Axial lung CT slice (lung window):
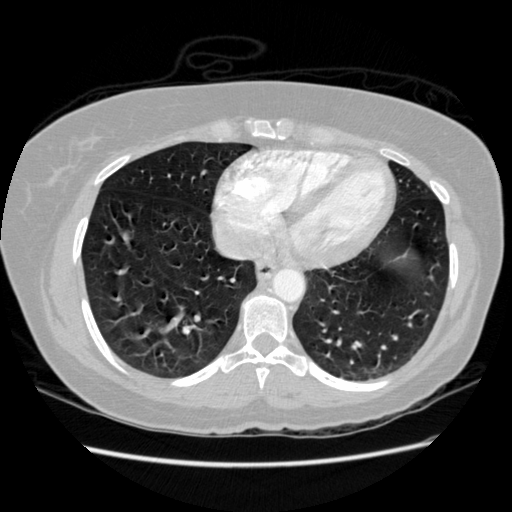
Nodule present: no